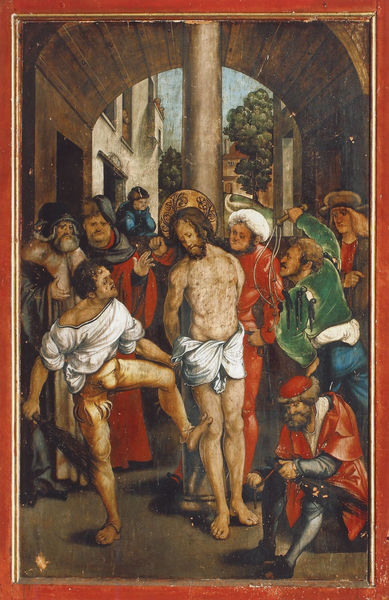
Titel: Niederlana, Pfarrkirche Mariae Himmelfahrt, Hochaltar
Standort: Niederlana, Pfarrkirche Mariae Himmelfahrt (EU - I - Südtirol)
Schlagwörter: baum, nackt, säule, rot, tuch, gewand, bogen, soldaten, verhaftung, heiligenschein, jesus, grpn, folter, tonnengwölbe, geiseln